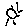
Label: sun